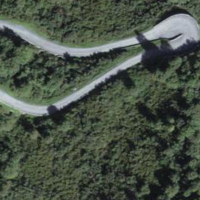
EUNIS habitat code: 31
Species observed at this site:
Petasites albus